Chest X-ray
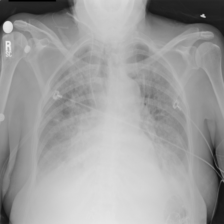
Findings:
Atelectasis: negative
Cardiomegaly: negative
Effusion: negative
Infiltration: negative
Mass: negative
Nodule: negative
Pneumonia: negative
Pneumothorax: negative
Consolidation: negative
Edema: negative
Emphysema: negative
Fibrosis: negative
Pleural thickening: negative
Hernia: negative